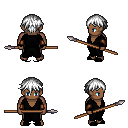
a pixel art fantasy rpg character, male body template, human, dark skin, gray robe, white pants, white short bangs hairstyle, leather bracers, black slippers, spear, four views (front, back, left, right), 2x2 character sprite sheet, small pixel art, hard edges, no anti-aliasing